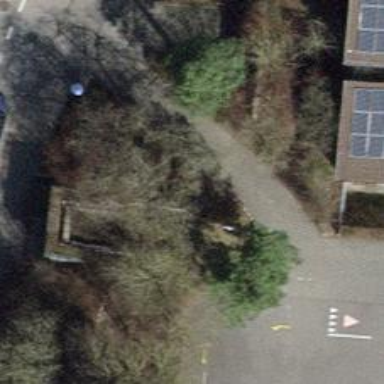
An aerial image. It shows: Footway made of paving stones.